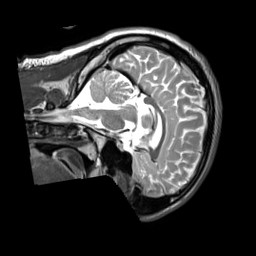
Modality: T2w
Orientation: sagittal
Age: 29
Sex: male
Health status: ill
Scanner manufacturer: siemens
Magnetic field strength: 3 T
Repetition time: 2.8 s
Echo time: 0.326 s